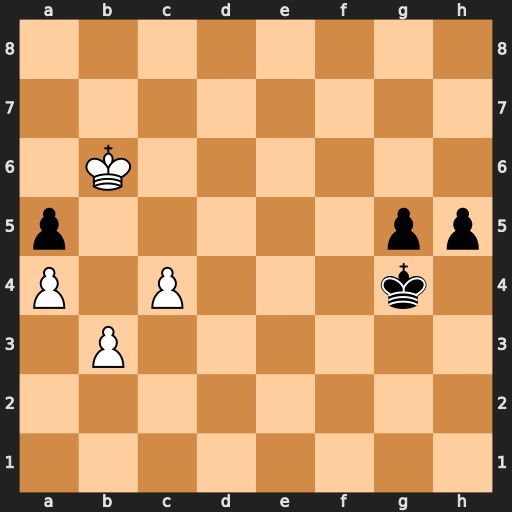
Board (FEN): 8/8/1K6/p5pp/P1P3k1/1P6/8/8
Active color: w
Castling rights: -
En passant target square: -
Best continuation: c5 Kf4 c6